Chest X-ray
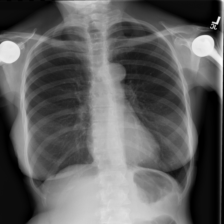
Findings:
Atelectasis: negative
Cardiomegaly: negative
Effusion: negative
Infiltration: negative
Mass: negative
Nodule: negative
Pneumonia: negative
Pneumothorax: negative
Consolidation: negative
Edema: negative
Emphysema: negative
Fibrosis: negative
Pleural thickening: negative
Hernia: negative